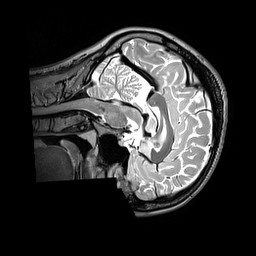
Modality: T2w
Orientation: sagittal
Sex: female
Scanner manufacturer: siemens
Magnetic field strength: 3 T
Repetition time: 3.2 s
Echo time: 0.409 s